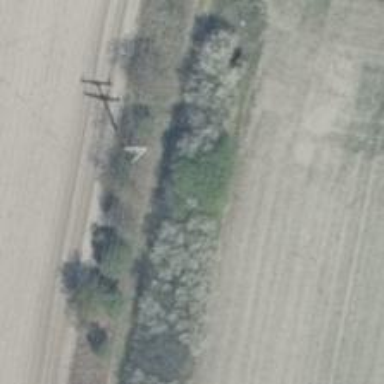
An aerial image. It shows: Power pole.